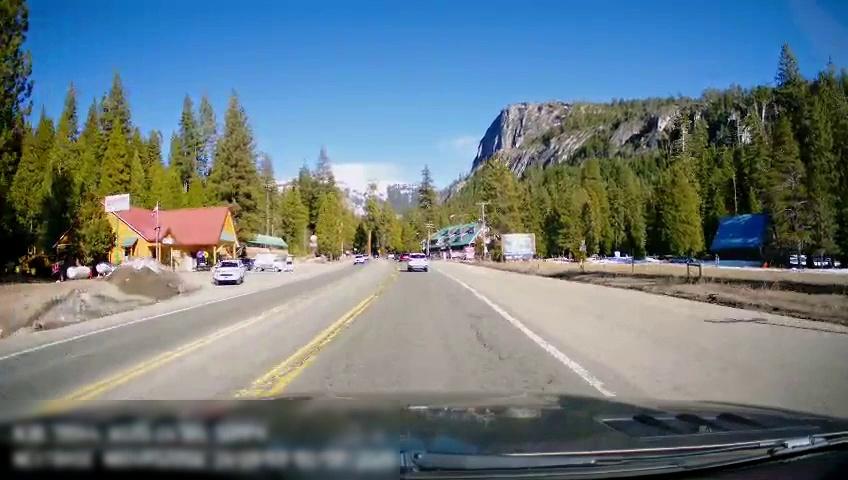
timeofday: Day
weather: Sunny
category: Drivable Space
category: Vehicles | SUV
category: Vehicles | Other LV
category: Vehicles | SUV
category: Vehicles | SUV
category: Vehicles | SUV
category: Lanes | Opposite Lane
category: Lanes | Opposite Lane
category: Lanes | Current Lane
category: Lanes | Opposite Lane
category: Lanes | Current Lane
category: Lanes | Current Lane